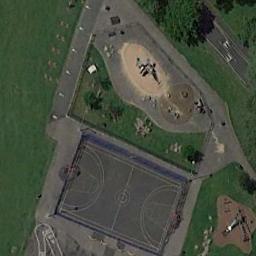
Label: basketball_court